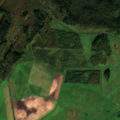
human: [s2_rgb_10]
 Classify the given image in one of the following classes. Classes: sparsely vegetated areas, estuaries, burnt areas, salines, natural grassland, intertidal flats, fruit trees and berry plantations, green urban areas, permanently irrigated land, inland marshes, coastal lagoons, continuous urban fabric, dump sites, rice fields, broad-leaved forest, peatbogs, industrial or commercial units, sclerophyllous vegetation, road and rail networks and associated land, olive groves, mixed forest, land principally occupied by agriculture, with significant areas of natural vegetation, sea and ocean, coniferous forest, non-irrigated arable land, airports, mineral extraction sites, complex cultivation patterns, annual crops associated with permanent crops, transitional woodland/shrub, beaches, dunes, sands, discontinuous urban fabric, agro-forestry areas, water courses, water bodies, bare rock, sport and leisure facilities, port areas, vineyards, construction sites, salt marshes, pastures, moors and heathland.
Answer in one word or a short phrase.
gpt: non-irrigated arable land, pastures, coniferous forest, transitional woodland/shrub